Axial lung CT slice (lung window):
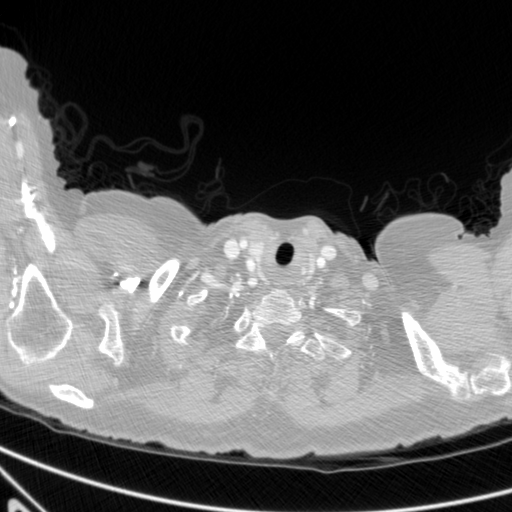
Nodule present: no